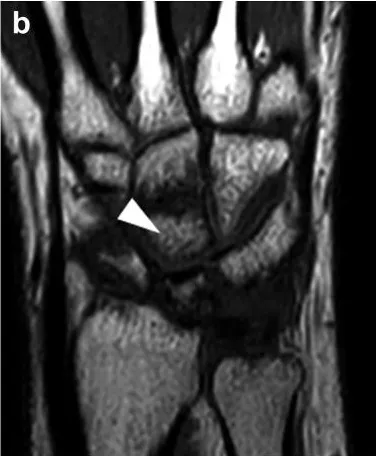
Magnetic resonance imaging (MRI) of the hand. Capitate. In high brightness. No impeded blood flow or necrosis was observed.
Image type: radiology (mri)